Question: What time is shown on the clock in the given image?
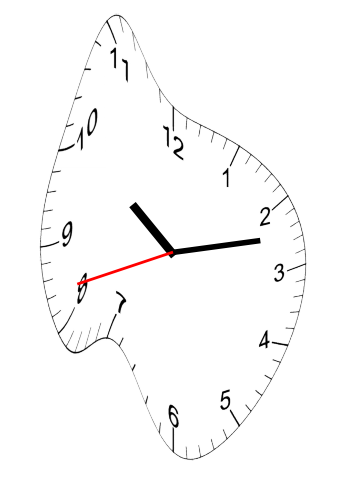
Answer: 10:12:42